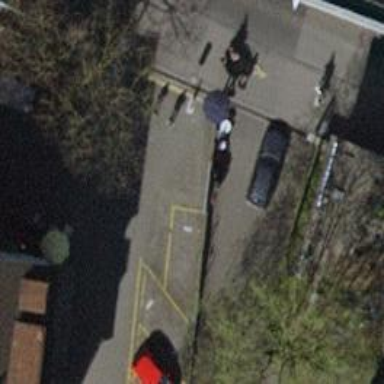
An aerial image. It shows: Car sharing facility.